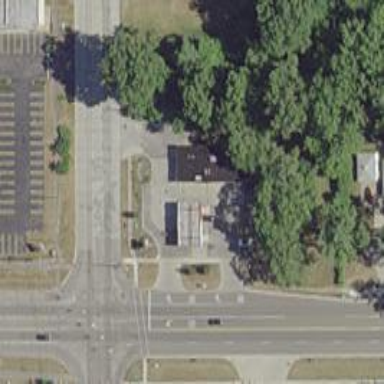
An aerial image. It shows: Convenience shop.